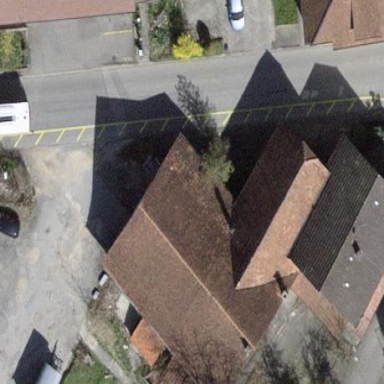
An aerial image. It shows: Building with tiled roof.